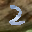
Label: 2